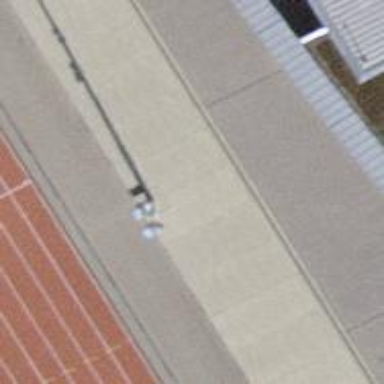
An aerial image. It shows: High mast lamp post.